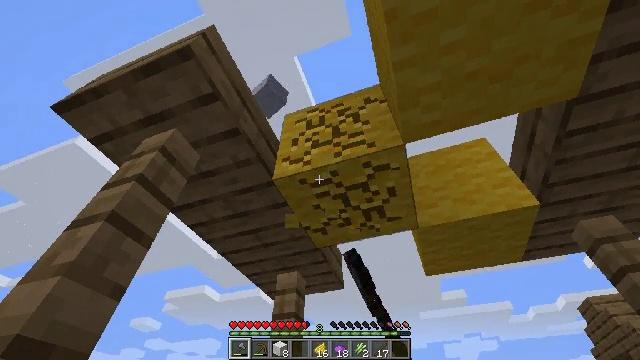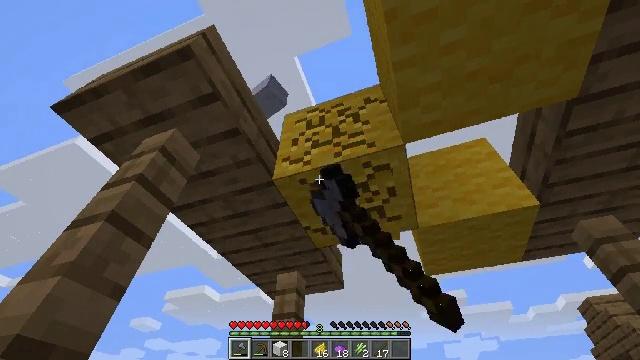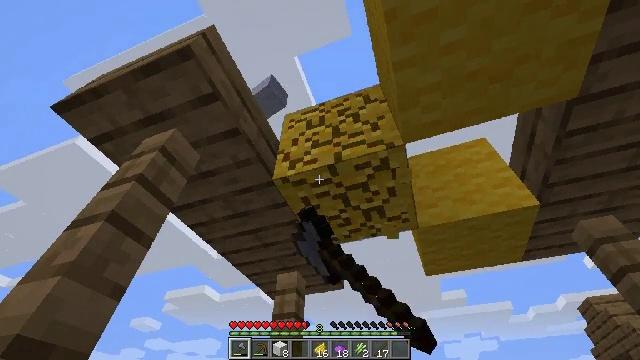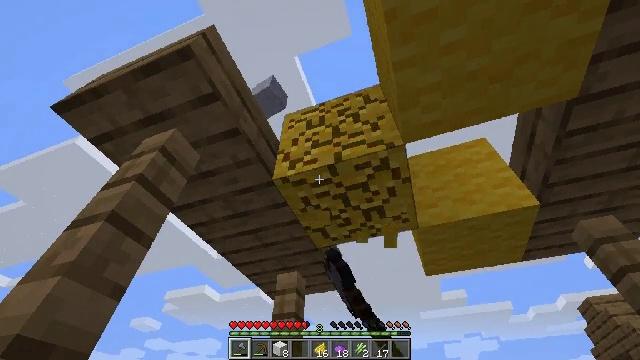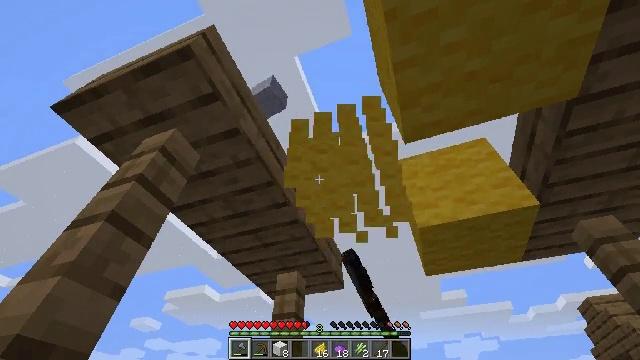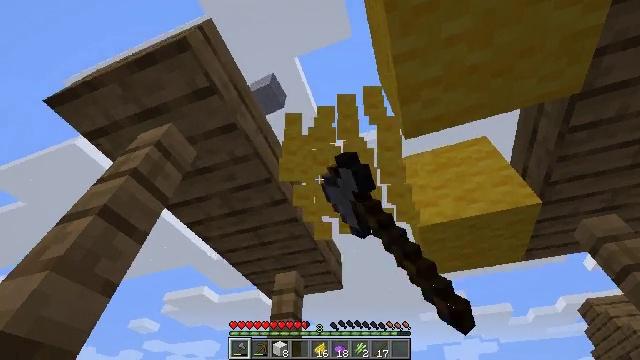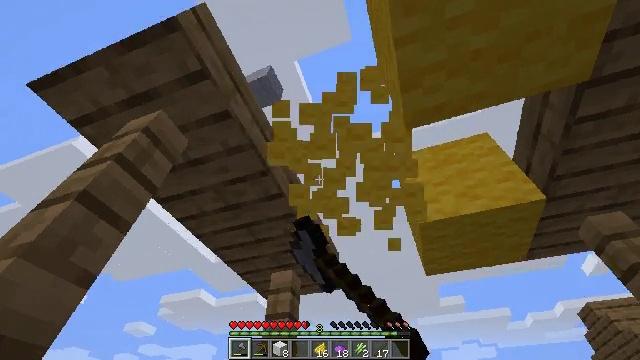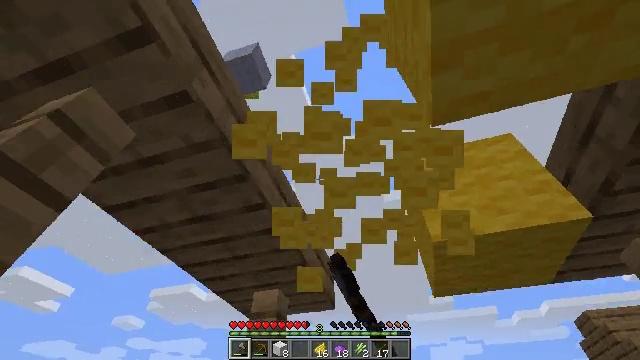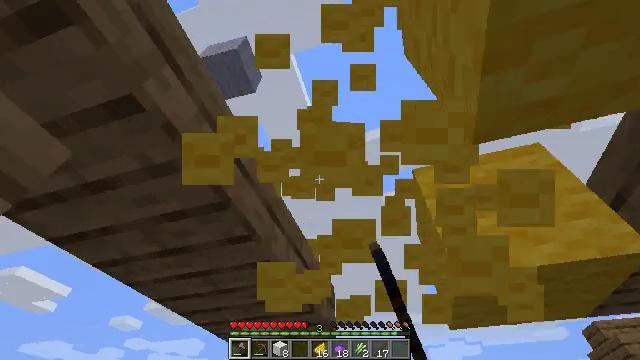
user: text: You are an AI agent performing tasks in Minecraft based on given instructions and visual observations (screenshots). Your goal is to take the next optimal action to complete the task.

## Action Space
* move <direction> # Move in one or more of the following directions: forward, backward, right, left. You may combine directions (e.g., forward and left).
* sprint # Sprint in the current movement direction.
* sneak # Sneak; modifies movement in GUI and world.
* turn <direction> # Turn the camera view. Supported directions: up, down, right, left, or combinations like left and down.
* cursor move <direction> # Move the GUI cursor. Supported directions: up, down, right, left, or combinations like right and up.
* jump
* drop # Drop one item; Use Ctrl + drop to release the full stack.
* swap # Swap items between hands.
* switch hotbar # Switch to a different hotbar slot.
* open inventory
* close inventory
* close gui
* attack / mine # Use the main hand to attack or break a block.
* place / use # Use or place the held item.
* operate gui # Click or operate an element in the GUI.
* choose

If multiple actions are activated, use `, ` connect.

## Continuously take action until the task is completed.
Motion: motion action
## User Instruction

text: Attack the yellow wool block to mine it.
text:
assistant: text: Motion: attack / mine
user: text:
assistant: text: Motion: attack / mine
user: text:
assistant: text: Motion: attack / mine
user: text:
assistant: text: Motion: attack / mine
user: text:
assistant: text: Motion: move forward, attack / mine
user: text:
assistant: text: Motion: move forward
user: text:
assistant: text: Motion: move forward, turn right, jump
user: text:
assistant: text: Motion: move forward, jump
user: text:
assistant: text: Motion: jump